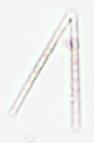
Label: Thalassionema